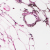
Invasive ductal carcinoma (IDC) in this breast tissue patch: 0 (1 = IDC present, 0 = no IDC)